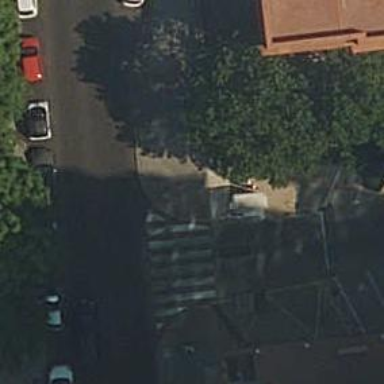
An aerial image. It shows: Uncontrolled zebra crossing on the road.